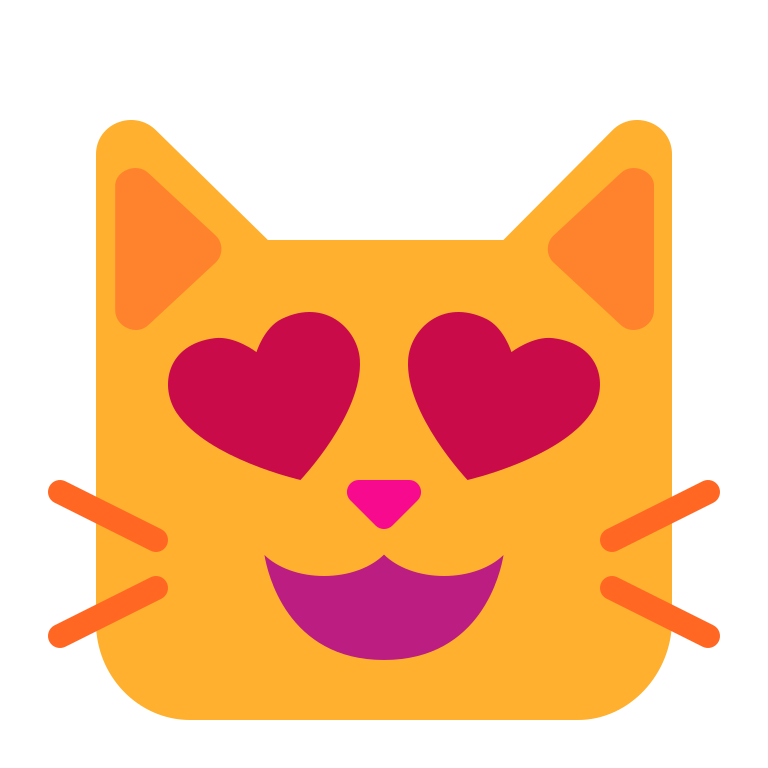
smiling cat with heart eyes flat